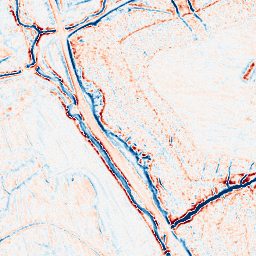
Category: edge_preserving
Decomposition family: bilateral
Decomposition parameters: d: 9
sigma_color: 100
sigma_space: 75
Upsampling method: bicubic
Upsampling parameters: scale: 4
Upsampling scale: 4